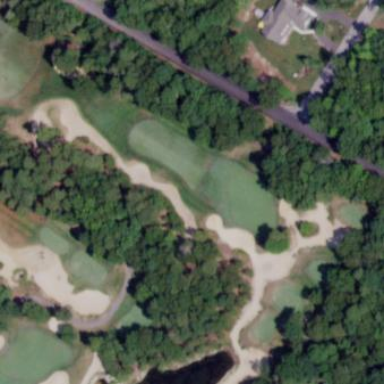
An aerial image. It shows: Rough area in golf course.